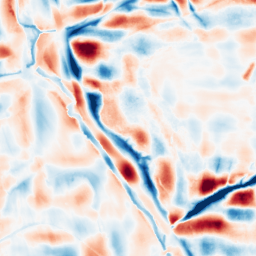
Category: wavelet
Decomposition family: wavelet_dwt
Decomposition parameters: wavelet: db4
level: 5
Upsampling method: bilinear
Upsampling parameters: scale: 2
Upsampling scale: 2